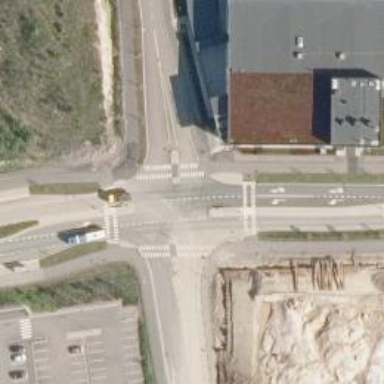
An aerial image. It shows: Uncontrolled road crossing with pedestrian island.